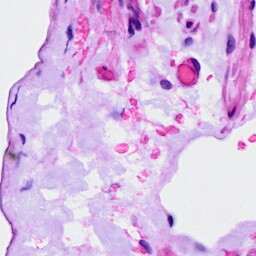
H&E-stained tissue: Ovarian